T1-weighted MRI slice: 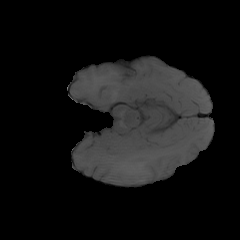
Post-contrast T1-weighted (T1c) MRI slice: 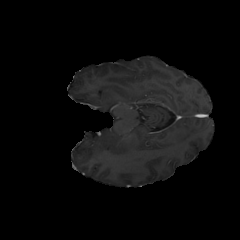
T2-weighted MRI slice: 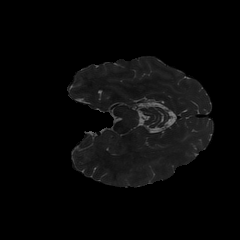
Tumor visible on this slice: no